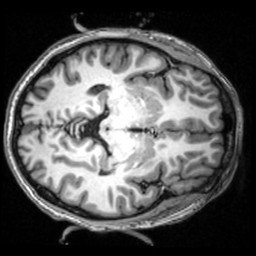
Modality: T1w
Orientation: axial
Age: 21
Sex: male
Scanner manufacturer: siemens
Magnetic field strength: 3 T
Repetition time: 2.53 s
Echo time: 0.00339 s